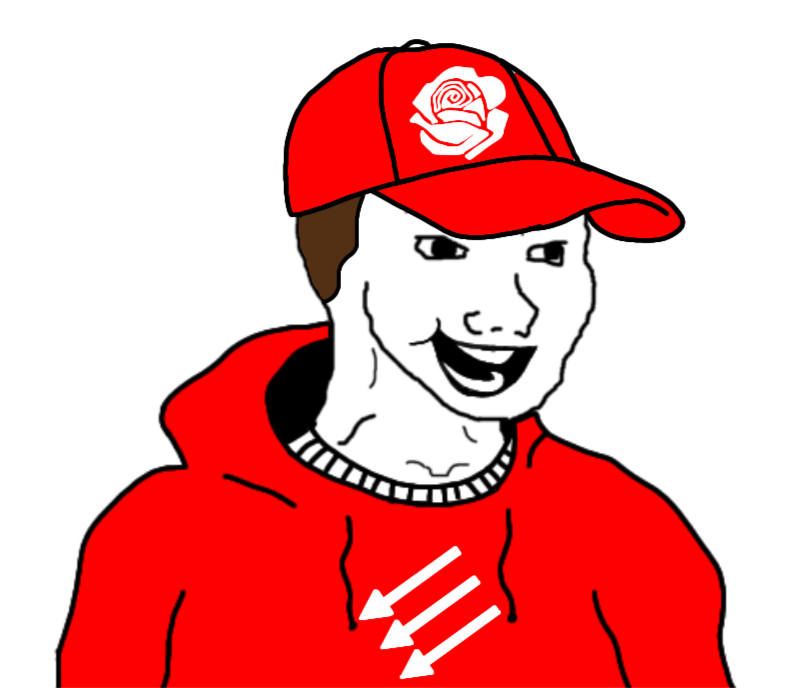
Label: 5_Bloomer